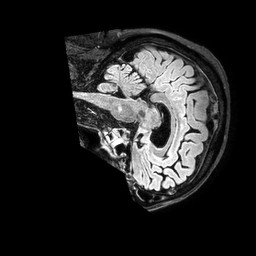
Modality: FLAIR
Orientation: sagittal
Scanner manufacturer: philips
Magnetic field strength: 3 T
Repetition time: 4.8 s
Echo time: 0.2795 s